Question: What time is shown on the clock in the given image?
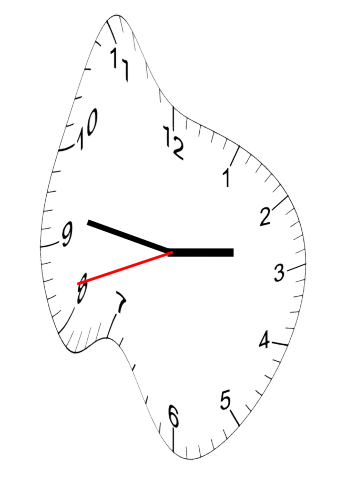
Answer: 02:46:42